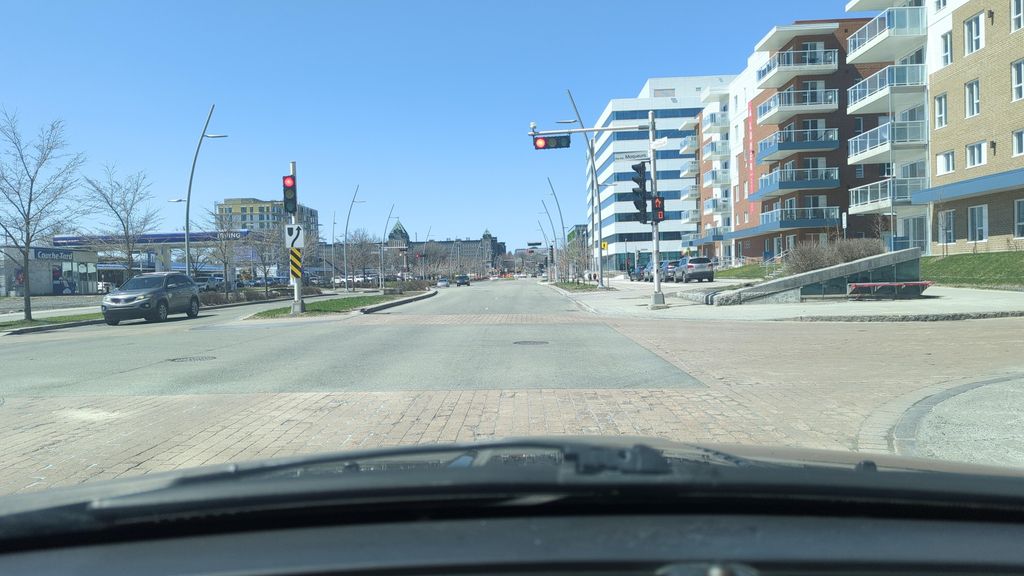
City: quebec_city